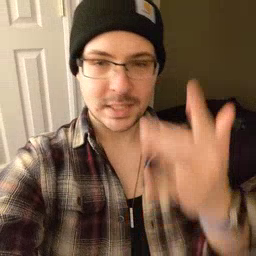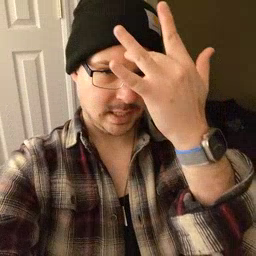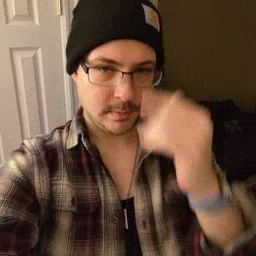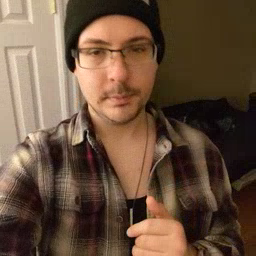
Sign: sick